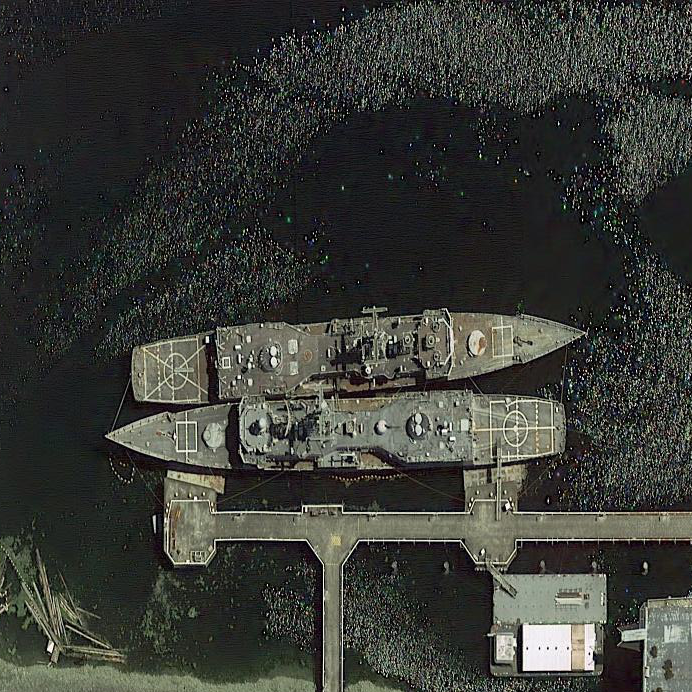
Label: cruiser